Question: I want to perform a function when I click on a point in the graph.
Currently I am using Python, Streamlit and Vega-Lite for the graph. I want to create something that gives me more information about a clicked point by executing a python function.
So I want to perform the 'search()' function but instead of giving arguments myself I want to give the a, b and c values of the clicked point.
'''
df = pd.DataFrame(np.random.randn(200, 3),columns=['a', 'b', 'c'])
df = df.append({'a':1, 'b':1, 'c':1}, ignore_index=True)
st.vega_lite_chart(df, {
'mark': {'type': 'circle', 'tooltip': True},
'encoding': {
'x': {'field': 'a', 'type': 'quantitative'},
'y': {'field': 'b', 'type': 'quantitative'},
'size': {'field': 'c', 'type': 'quantitative'},
'color': {'field': 'c', 'type': 'quantitative'},
},
})
def search(arg1, arg2, arg3):
return df.loc[(df['a']==1) & (df['b']==1) & (df['c']==1)]
searched = search(1,1,1)
searched
'''

I know it's possible to click on a graph with vega-lite like the following example <URL>. But instead of going to Google I want to preform a python function.
Is there some type of graph that can be used for this type of problems?
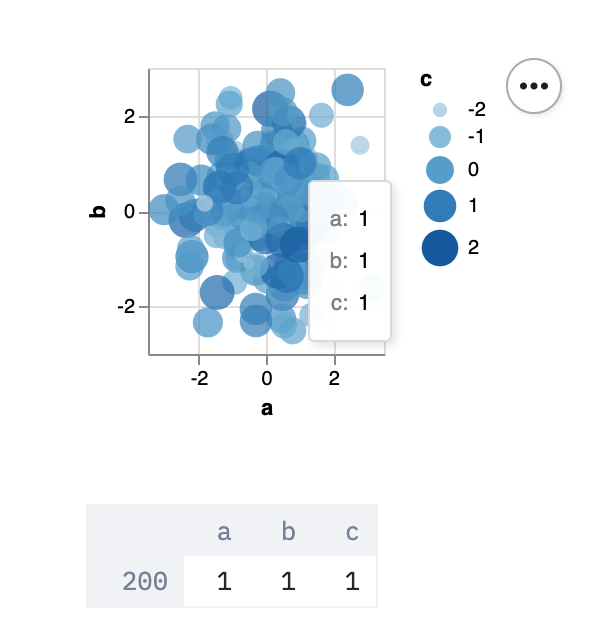
Answer: Interactions with graphs are not supported yet.
For further details see this <URL>.